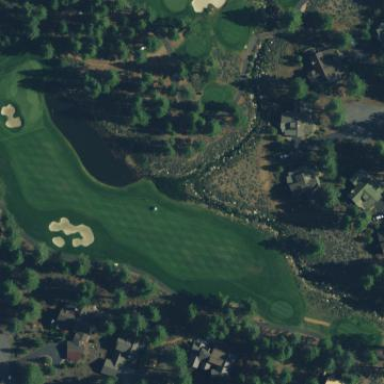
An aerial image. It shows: Area of rough grass used for golf.